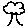
Label: tree